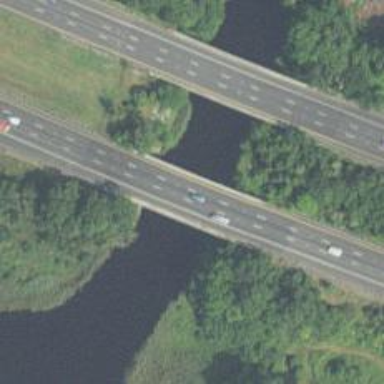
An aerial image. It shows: Motorway bridge.